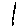
Label: line